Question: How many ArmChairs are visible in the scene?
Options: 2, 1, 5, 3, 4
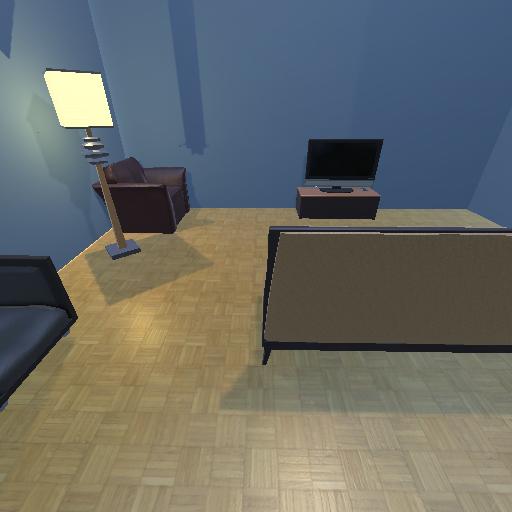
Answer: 2